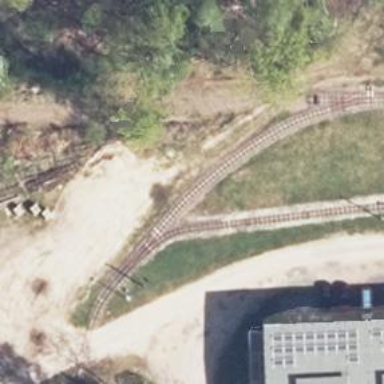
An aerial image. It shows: Preserved narrow-gauge railway.